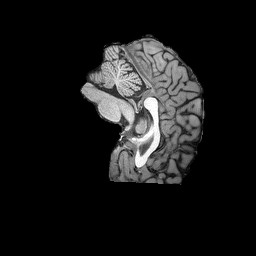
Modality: T1w
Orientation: sagittal
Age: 25
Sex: male
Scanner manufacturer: siemens
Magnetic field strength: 3 T
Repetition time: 2.3 s
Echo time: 0.00298 s